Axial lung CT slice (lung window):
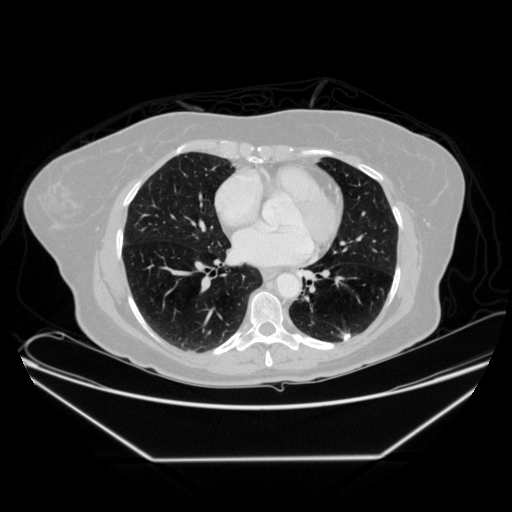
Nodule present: no